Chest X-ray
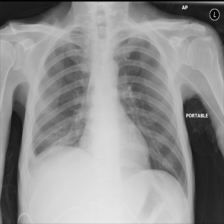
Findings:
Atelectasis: negative
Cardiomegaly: negative
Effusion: negative
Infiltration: negative
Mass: negative
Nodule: negative
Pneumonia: negative
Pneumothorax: negative
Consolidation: positive
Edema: negative
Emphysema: negative
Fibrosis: negative
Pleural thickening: negative
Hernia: negative